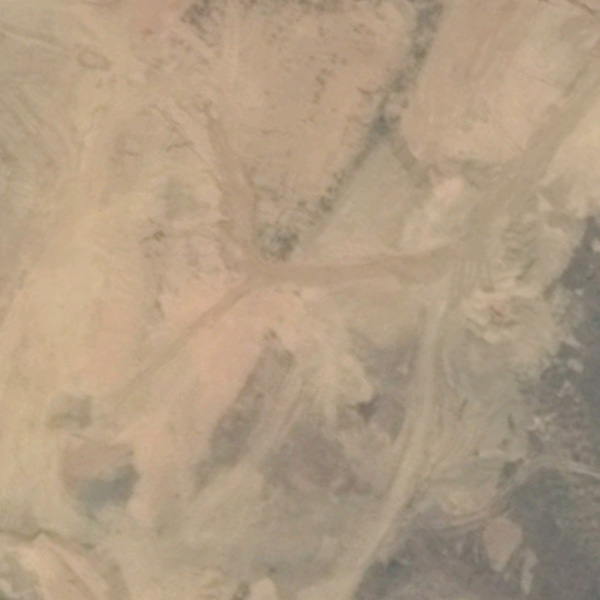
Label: BareLand